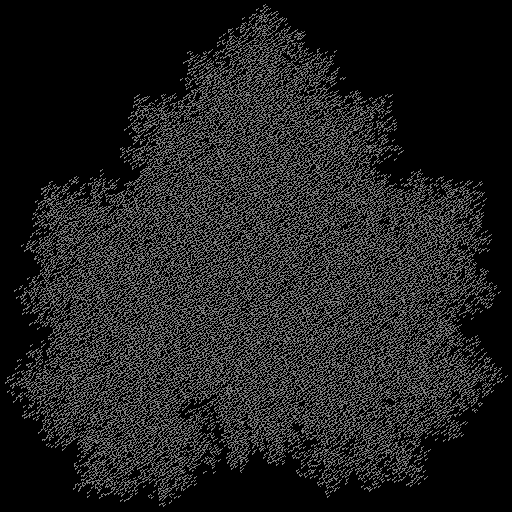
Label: maple_leaf